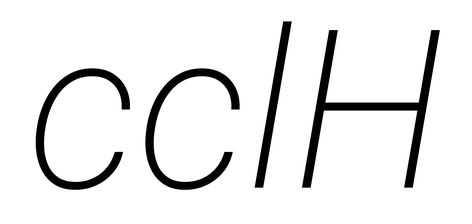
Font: Roboto-Italic_ExtraLight_Italic